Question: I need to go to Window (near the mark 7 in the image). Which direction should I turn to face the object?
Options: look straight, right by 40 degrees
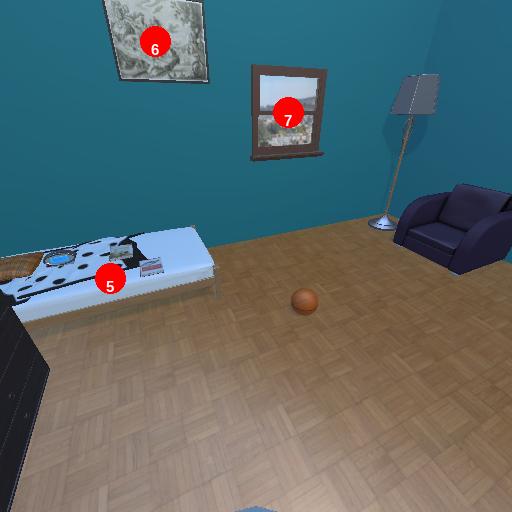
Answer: look straight